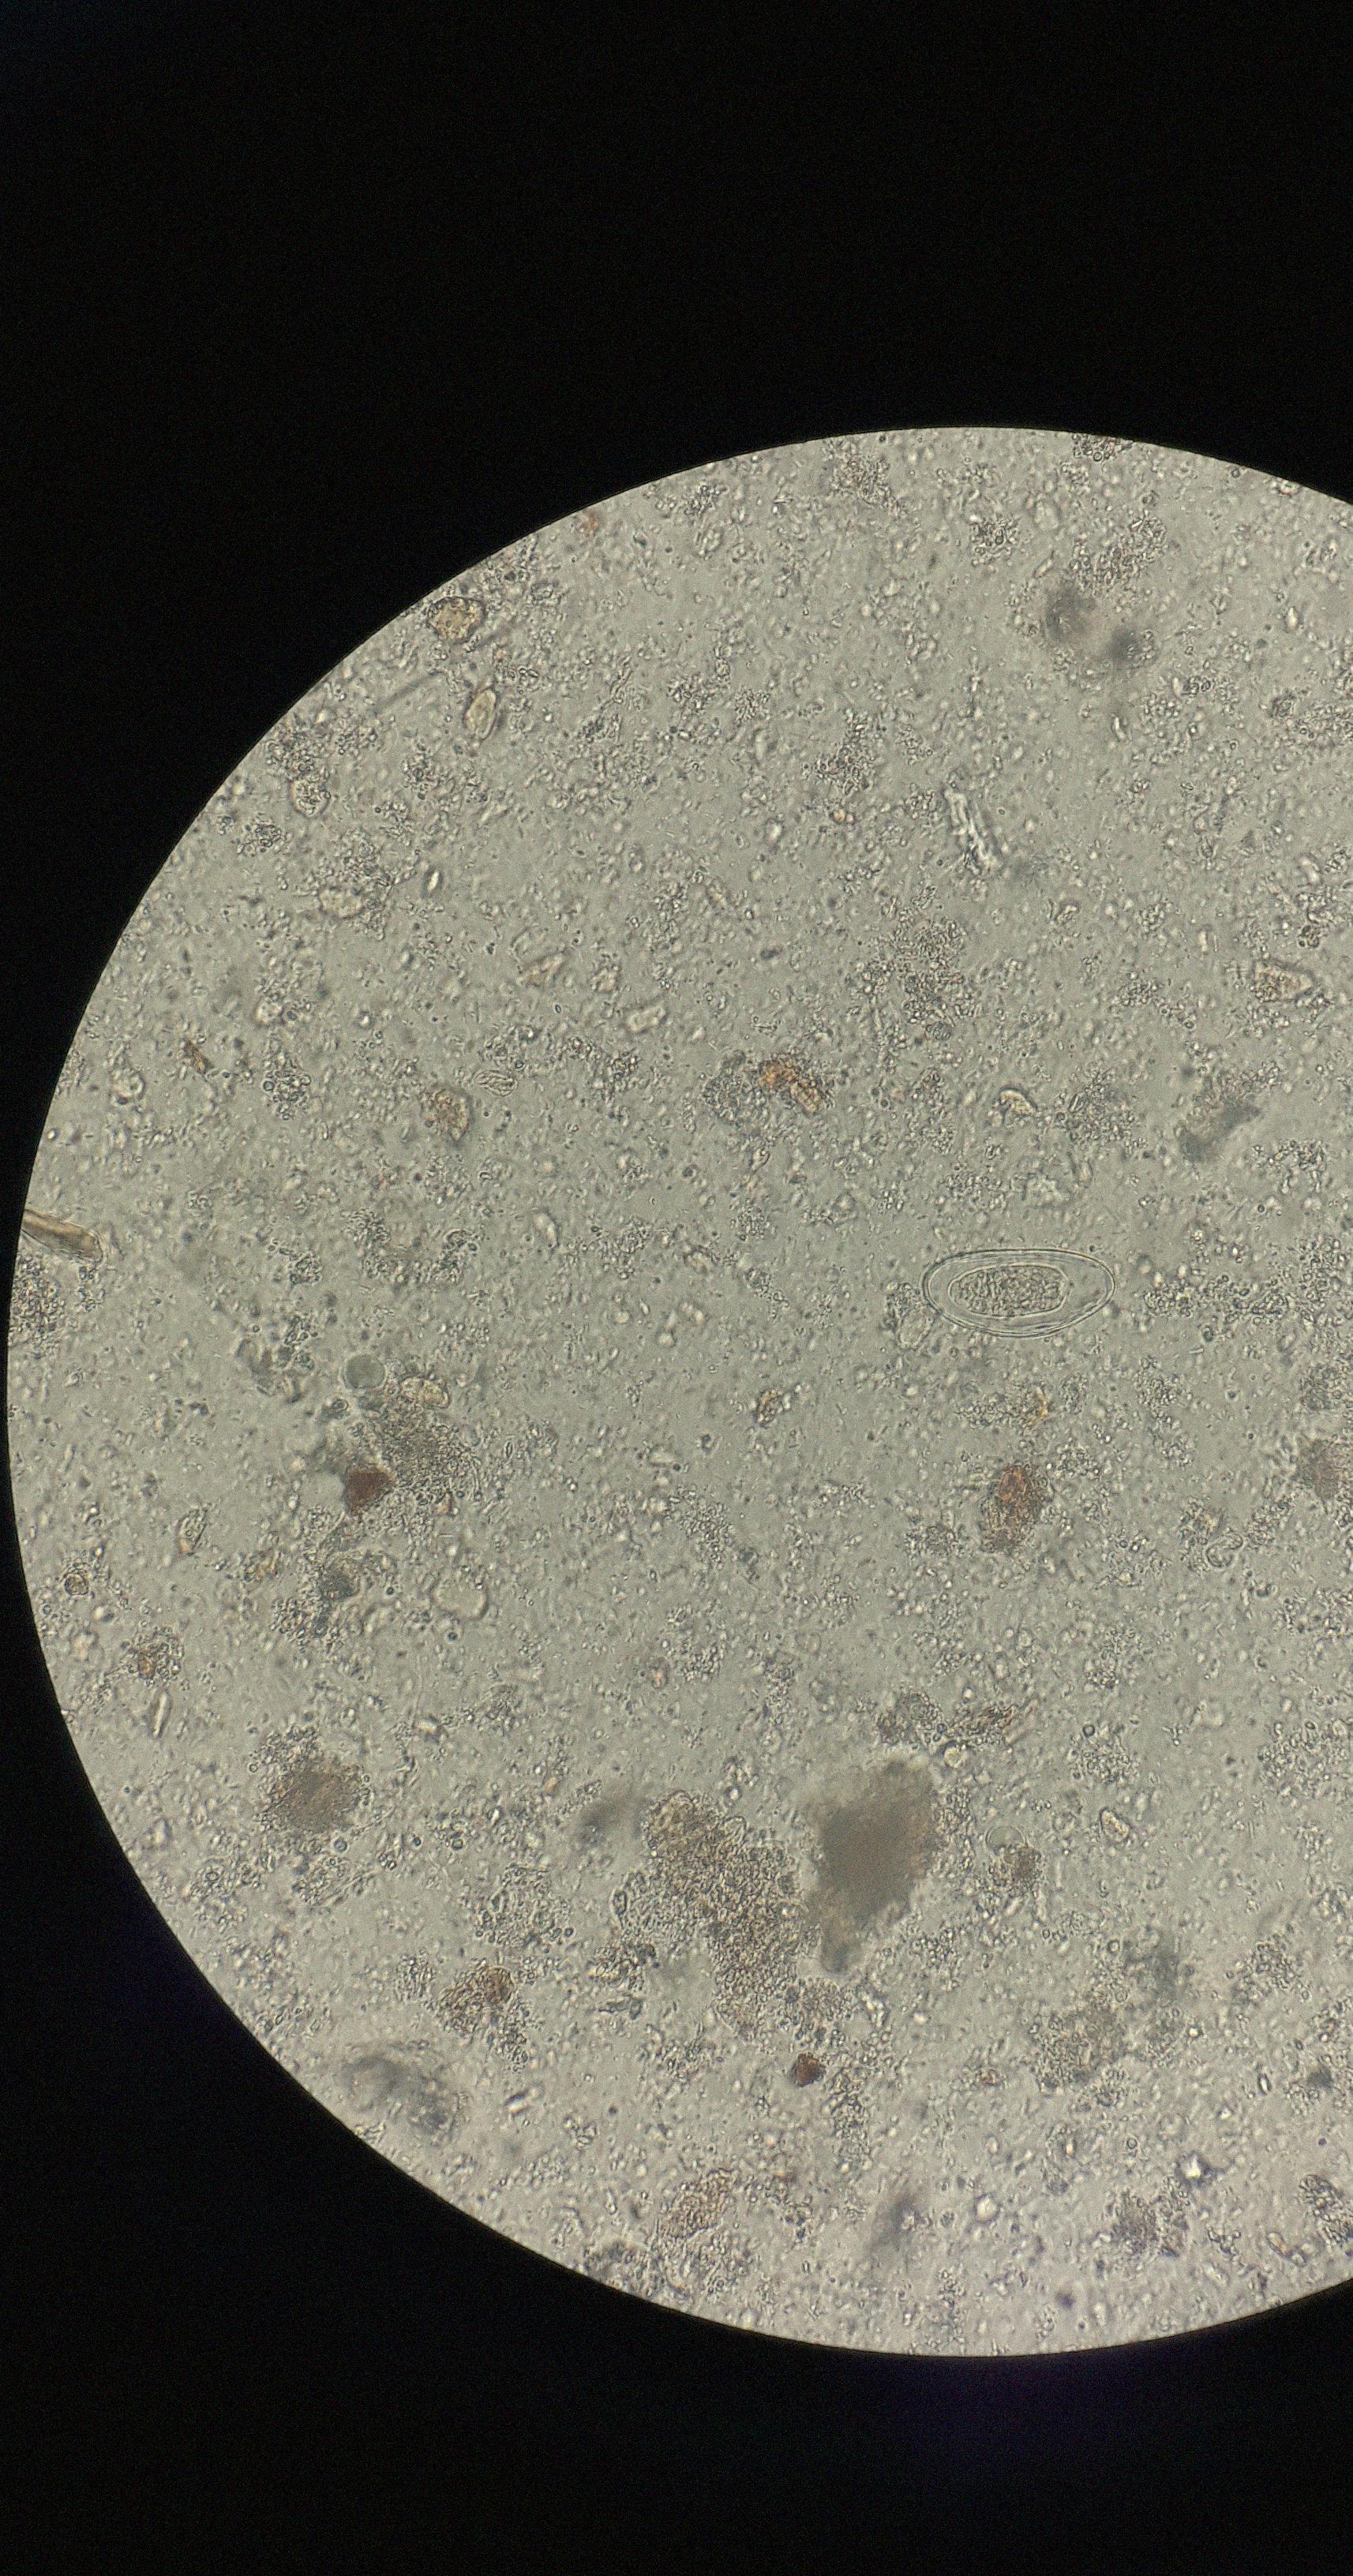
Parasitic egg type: Enterobius vermicularis